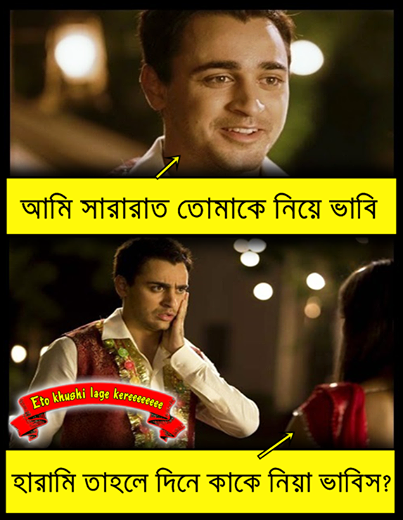
Text: আমি সারারাত তোমাকে নিয়ে ভাবি হারামি তাহলে দিনে কাকে নিয়া ভাবিস?
Label: Non Hate